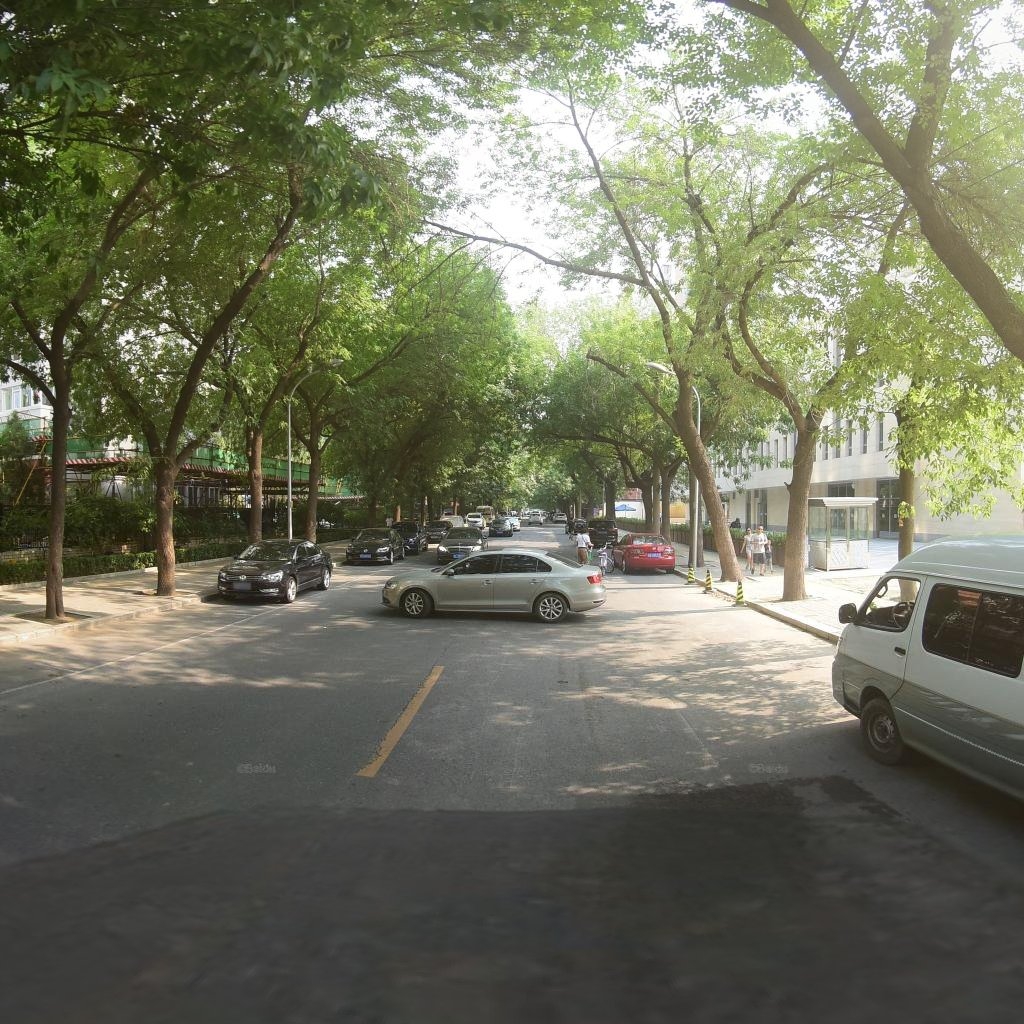
Region: Xicheng
Road damage annotations: longitudinal crack